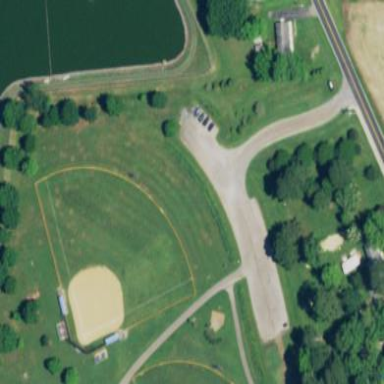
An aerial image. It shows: Baseball pitch for leisure and sports activities.